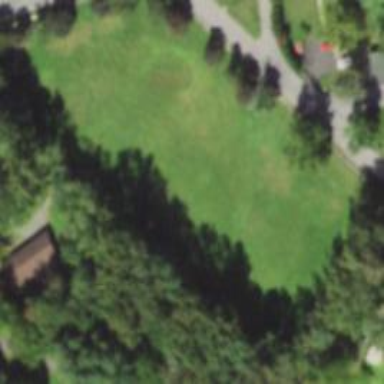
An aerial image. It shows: Park.